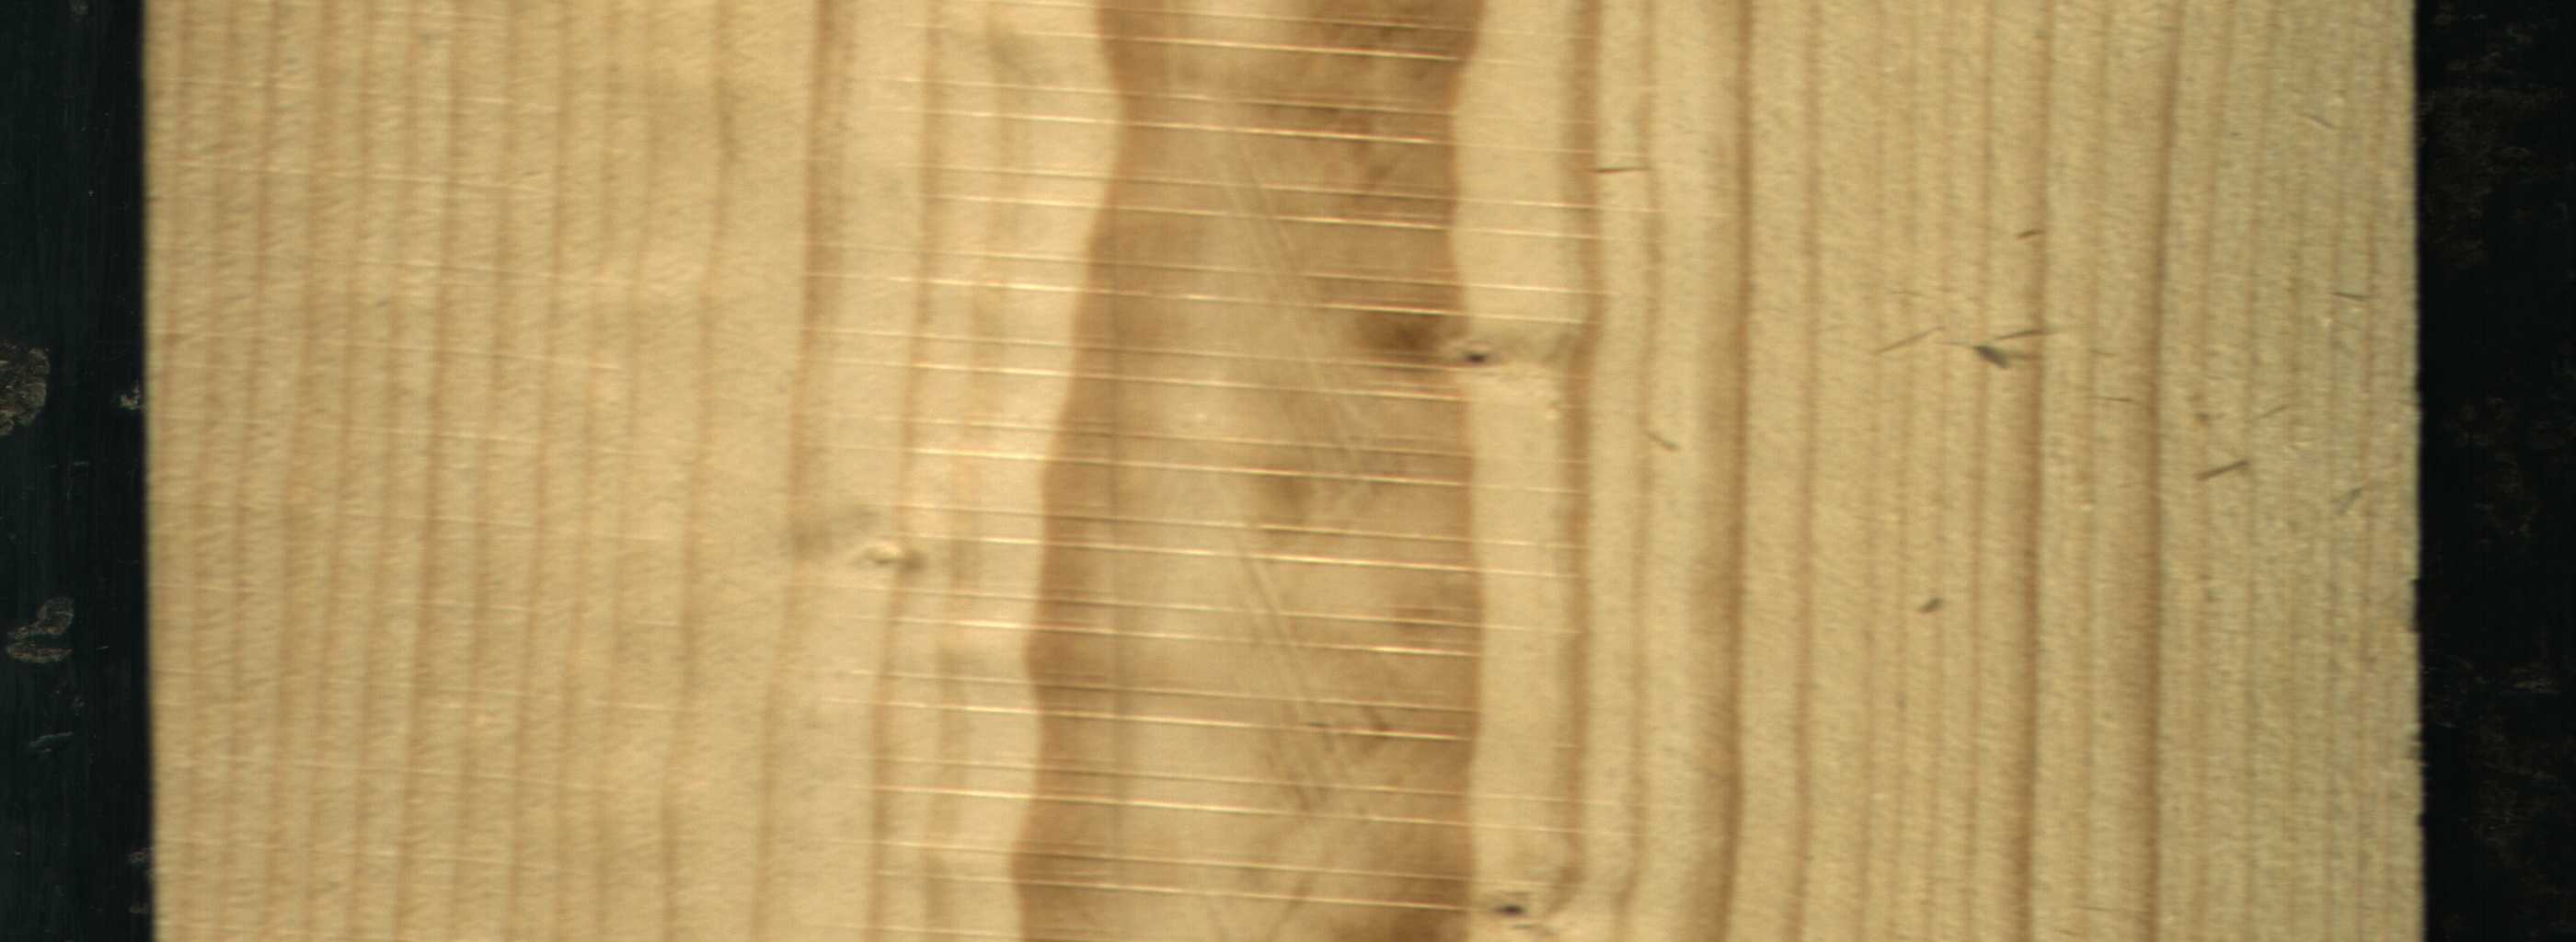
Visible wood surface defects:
Live_Knot